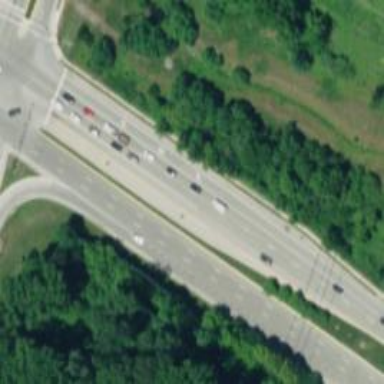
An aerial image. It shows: Primary highway that is also expressway.